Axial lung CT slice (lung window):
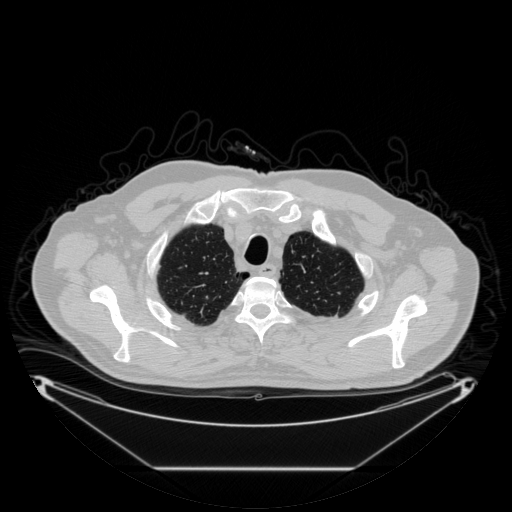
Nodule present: no